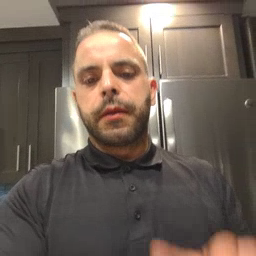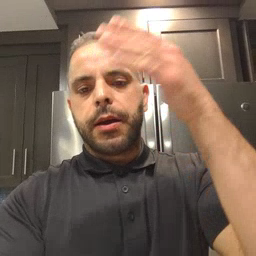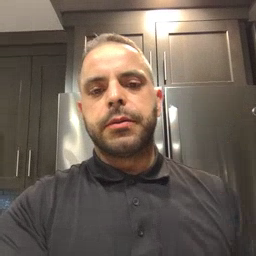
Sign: flag